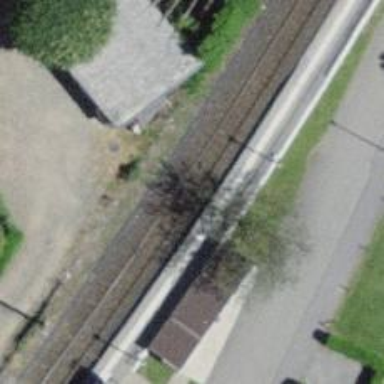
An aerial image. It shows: Stop position for public transport at railway stop.